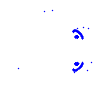
Particle: electron